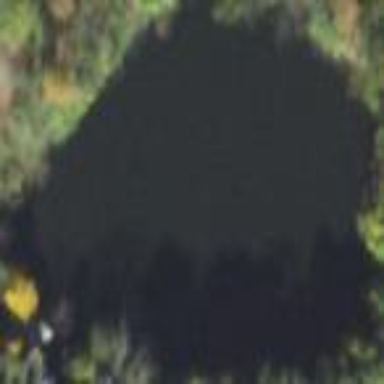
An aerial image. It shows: Reservoir.